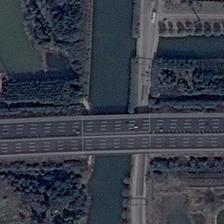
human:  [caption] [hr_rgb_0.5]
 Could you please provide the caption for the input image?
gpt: a lot of plants can be seen on the both sides of the river .

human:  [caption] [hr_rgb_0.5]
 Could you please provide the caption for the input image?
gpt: a bridge is on a river with many green plants on the bank of the river .

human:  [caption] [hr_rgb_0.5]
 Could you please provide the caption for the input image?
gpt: many green trees are in two sides of a river with a bridge .

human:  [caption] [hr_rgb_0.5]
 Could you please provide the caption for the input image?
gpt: a bridge is on a river with many green plants on two sides of it .

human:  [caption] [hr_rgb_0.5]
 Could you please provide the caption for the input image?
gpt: a bridge is on a river with many green plants on two sides of it .